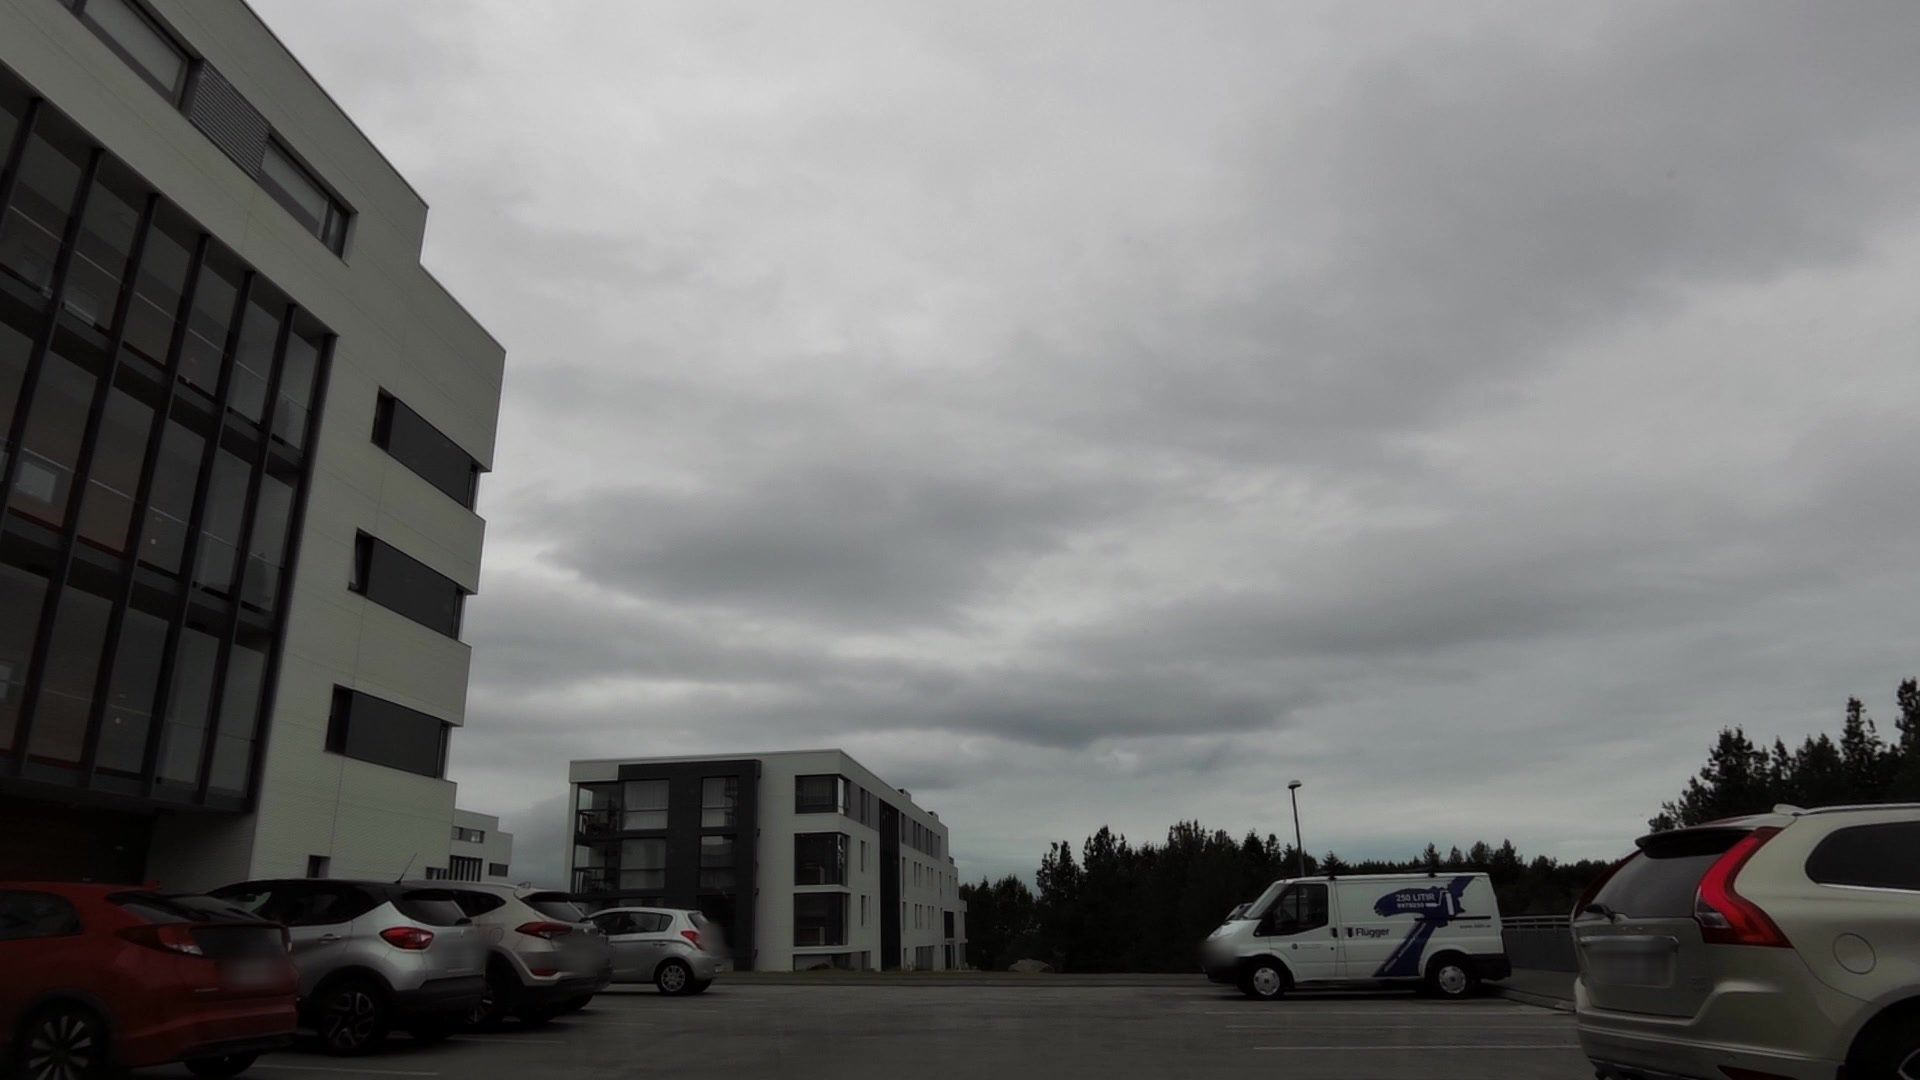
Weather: cloudy
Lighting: day
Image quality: good
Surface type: driving surface
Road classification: steps, footway
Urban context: urban centre
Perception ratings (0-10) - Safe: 4.52, Lively: 3.63, Beautiful: 6.43, Boring: 2.98, Depressing: 5.9, Wealthy: 4.92